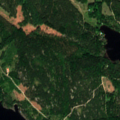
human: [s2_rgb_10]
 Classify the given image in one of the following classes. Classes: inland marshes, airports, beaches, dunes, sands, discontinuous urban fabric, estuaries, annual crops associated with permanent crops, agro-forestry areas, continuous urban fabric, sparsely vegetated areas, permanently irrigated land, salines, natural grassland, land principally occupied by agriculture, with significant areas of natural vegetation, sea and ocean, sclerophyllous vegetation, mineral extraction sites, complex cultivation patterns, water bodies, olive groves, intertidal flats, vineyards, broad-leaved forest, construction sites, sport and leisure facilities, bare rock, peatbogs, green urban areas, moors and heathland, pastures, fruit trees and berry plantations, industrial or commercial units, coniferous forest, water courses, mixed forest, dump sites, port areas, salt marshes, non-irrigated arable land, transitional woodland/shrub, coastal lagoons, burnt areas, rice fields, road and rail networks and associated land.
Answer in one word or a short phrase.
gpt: coniferous forest, mixed forest, water bodies